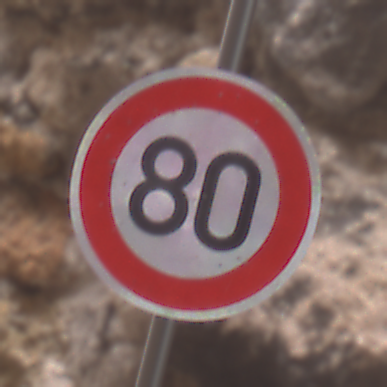
Verkehrszeichen: Geschwindigkeit80
Umgebung: Outdoor, Urban
Tageszeit: Midday
Wetter: PartlyCloudy
Licht: Natural
Jahreszeit: NotSpecified
Kontrast: MediumContrast